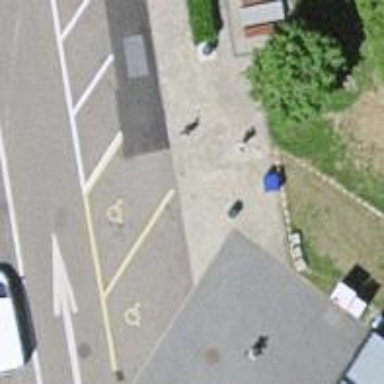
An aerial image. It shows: Parking space designated for disabled individuals.